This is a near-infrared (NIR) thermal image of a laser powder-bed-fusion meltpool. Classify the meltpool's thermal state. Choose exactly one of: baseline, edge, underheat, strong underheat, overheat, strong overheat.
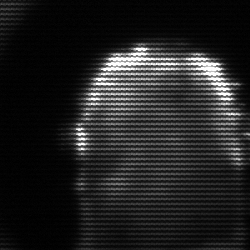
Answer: baseline